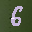
Label: 6